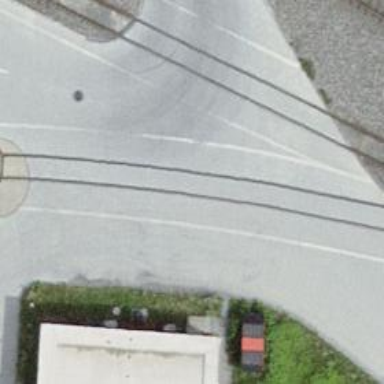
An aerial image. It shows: Railway spur service.